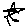
Label: star